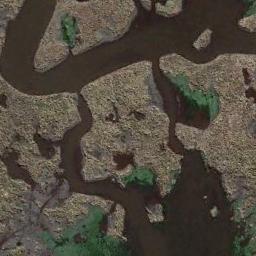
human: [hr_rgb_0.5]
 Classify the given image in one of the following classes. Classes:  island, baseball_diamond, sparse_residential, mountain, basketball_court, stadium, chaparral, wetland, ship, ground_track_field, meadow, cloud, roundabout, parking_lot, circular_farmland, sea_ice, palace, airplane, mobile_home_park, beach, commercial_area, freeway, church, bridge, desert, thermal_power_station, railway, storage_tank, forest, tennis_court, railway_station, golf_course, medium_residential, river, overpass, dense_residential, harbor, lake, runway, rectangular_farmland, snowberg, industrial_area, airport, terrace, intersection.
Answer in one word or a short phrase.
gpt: wetland